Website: macys
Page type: payment
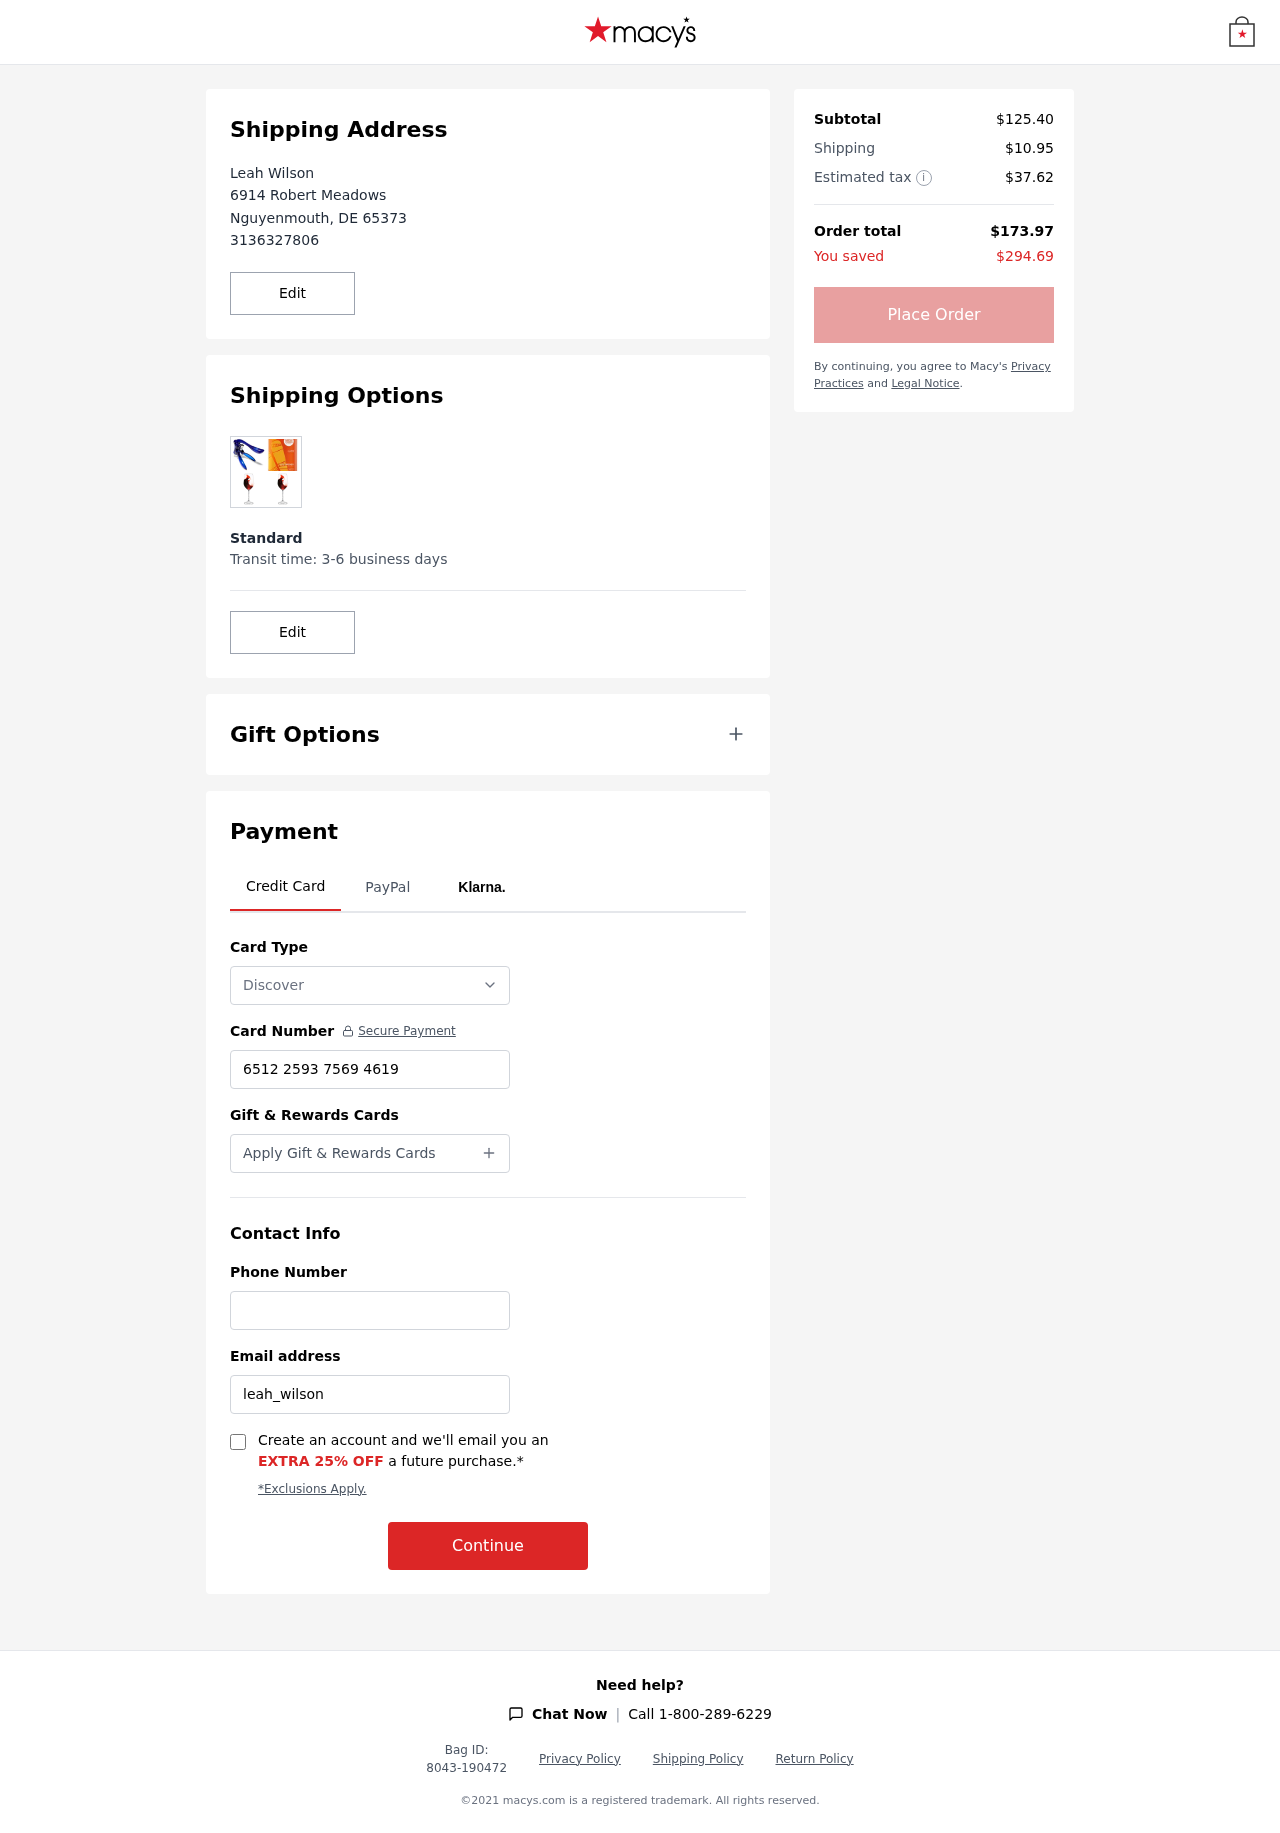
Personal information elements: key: PII_CARD_NUMBER
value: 6512 2593 7569 4619
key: PII_CARD_TYPE
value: Discover
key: PII_CITY
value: Nguyenmouth
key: PII_EMAIL
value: leah_wilson@yahoo.com
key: PII_FULLNAME
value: Leah Wilson
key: PII_PHONE
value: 3136327806
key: PII_POSTCODE
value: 65373
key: PII_STATE_ABBR
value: DE
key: PII_STREET
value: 6914 Robert Meadows
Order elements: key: ORDER_SUBTOTAL
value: $125.40
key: ORDER_SHIPPING_COST
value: $10.95
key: ORDER_TAX
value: $37.62
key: ORDER_TOTAL
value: $173.97
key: ORDER_SAVINGS
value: $294.69